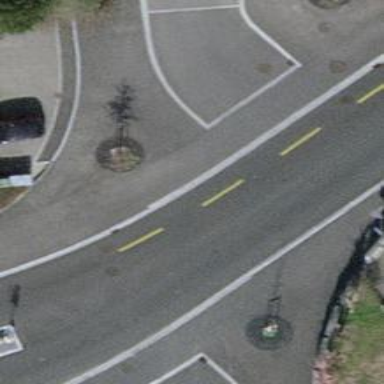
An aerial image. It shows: Secondary road with asphalt surface. There is separate sidewalk and cycle lane on the left side.